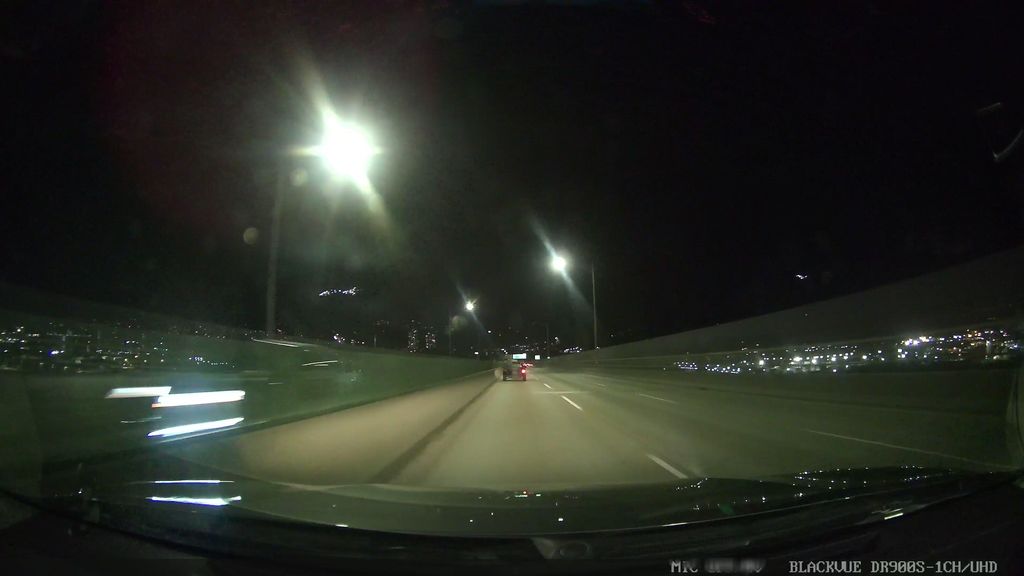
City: vancouver